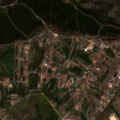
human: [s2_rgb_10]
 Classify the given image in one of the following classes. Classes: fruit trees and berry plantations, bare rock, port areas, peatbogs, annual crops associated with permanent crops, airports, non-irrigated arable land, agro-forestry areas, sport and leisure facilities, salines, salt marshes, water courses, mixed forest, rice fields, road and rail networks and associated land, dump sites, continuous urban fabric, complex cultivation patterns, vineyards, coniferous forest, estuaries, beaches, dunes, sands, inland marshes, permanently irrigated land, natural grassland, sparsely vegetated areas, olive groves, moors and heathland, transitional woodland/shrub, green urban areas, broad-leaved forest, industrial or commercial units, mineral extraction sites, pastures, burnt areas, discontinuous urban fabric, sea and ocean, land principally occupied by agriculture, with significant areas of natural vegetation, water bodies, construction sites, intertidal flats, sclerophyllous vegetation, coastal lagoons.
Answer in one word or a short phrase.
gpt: discontinuous urban fabric, olive groves, annual crops associated with permanent crops, complex cultivation patterns, broad-leaved forest, coniferous forest